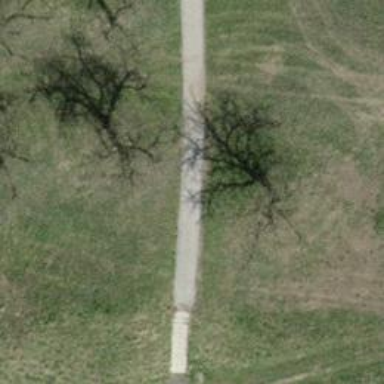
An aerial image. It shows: Set of steps on the road.